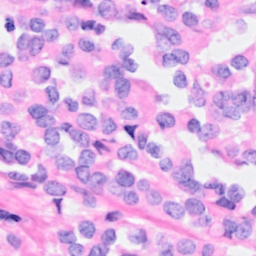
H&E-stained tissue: Breast